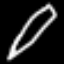
Label: pencil